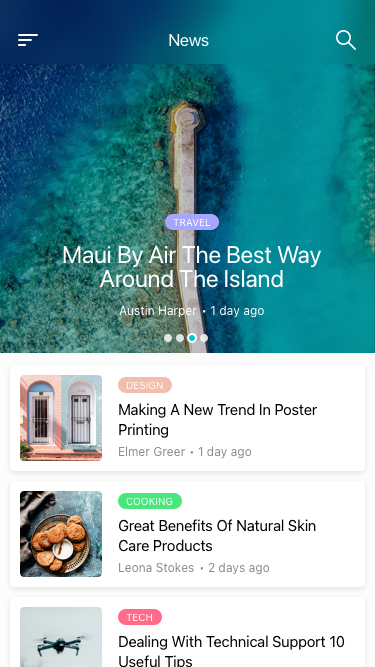
Text in this UI design:
Maui By Air The Best Way Around The Island
Travel
Austin Harper
• 1 day ago
Making A New Trend In Poster Printing
Design
Elmer Greer
• 1 day ago
Great Benefits Of Natural Skin Care Products
Cooking
Leona Stokes
• 2 days ago
Dealing With Technical Support 10 Useful Tips
Tech
News